Question: I've got a database with a list of registrations. Each of the registrations has '0..*' tickets codes. How can I store it into an index document to be able to find a registration by one of the codes?

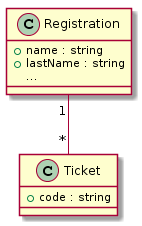
Answer: I found the solution, I put all tickets into one column 'tickets' and I store ticket codes there and each of them divided by space. I made that column with type 'Text' (<URL>. So, it allows me to search by the tickets and registration information.